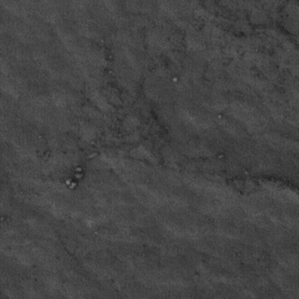
Label: frost